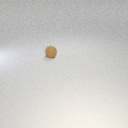
small brown rubber sphere